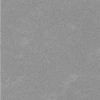
Atmospheric dust classification: dusty